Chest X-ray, AP view. Patient: 55 years old, sex F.
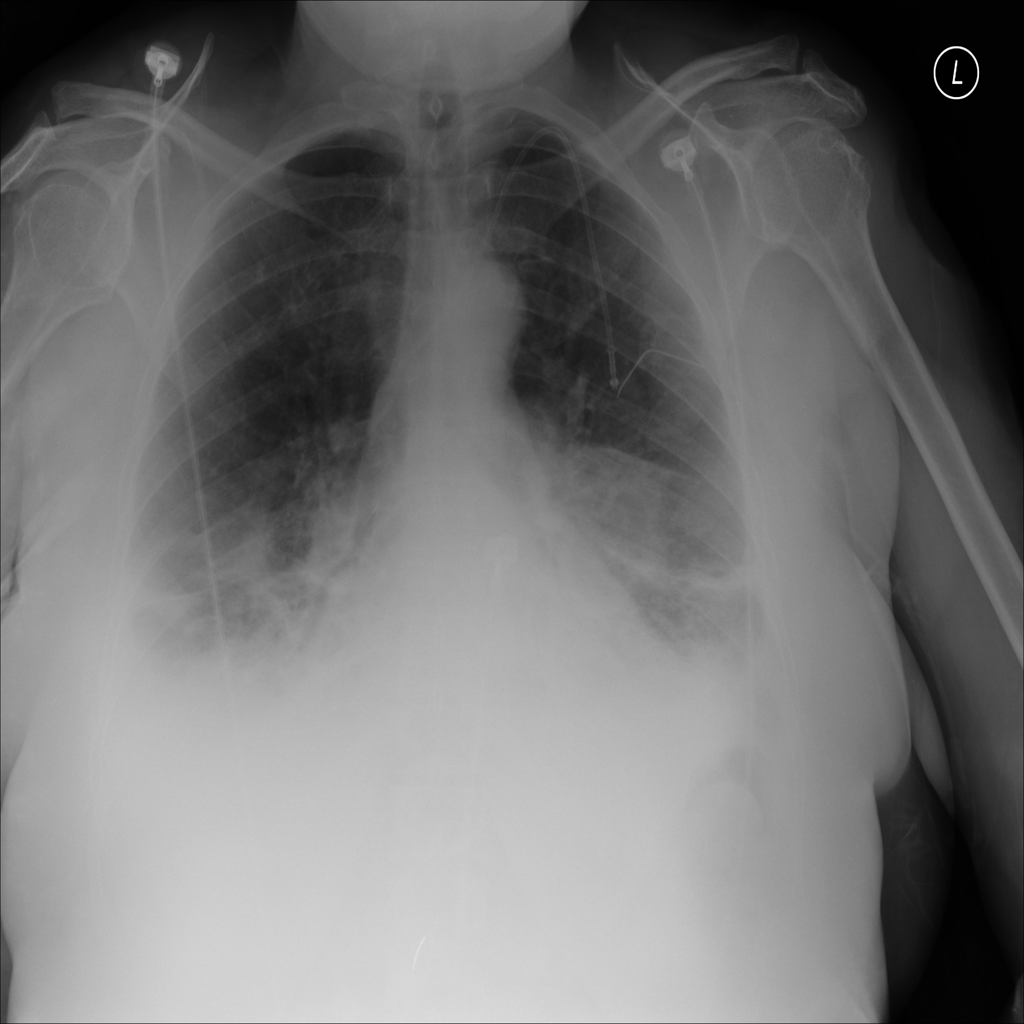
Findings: Atelectasis, Consolidation, Pneumonia